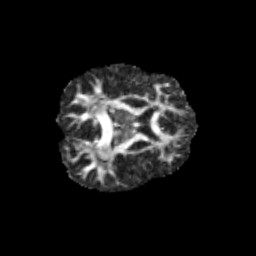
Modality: FA
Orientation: axial
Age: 11
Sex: male
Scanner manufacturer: siemens
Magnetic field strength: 3 T
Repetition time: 3.8 s
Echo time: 0.07 s